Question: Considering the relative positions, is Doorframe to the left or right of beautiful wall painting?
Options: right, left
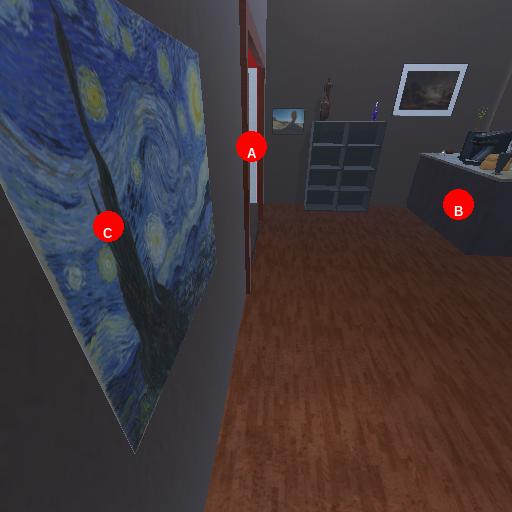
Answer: right